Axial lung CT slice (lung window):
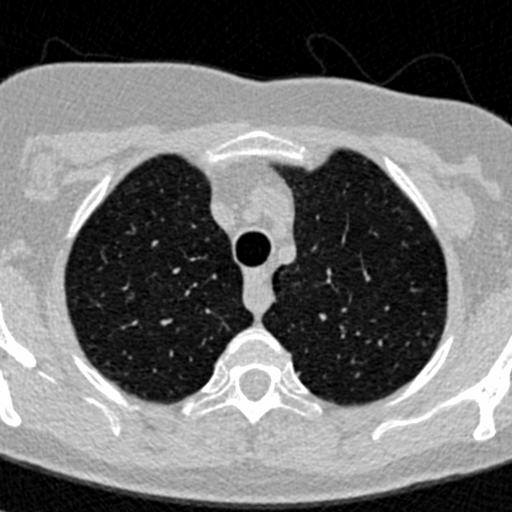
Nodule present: no